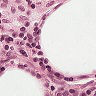
Metastatic tissue present: no